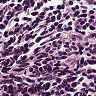
Metastatic tissue present: no